Interaction volume radius: 5 \u00c5
Interaction volume height: 40 \u00c5
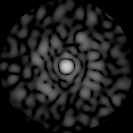
Disorder parameter: 0.8334